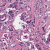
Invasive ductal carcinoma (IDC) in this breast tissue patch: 1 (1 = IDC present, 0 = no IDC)